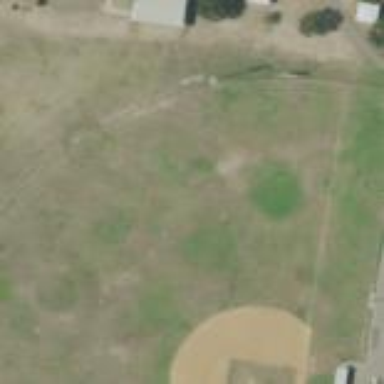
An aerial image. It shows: Baseball pitch for leisure land.